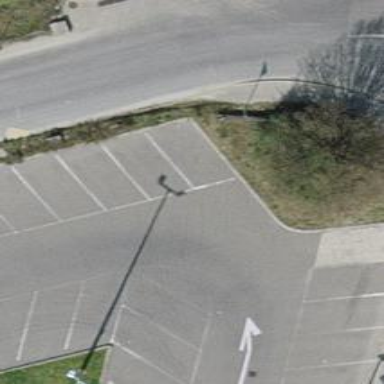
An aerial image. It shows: Asphalt parking aisle road for service vehicles.